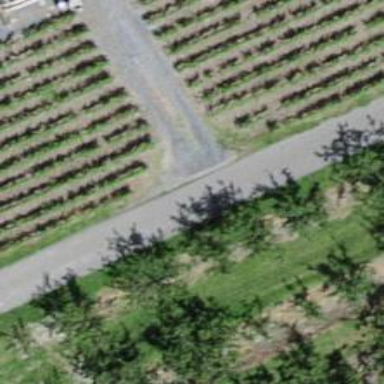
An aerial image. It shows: Unpaved driveway used as service road.